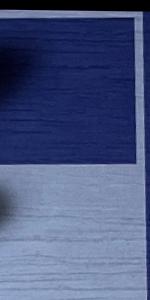
Label: Empty